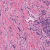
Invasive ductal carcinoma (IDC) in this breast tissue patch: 1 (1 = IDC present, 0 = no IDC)